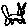
Label: cat